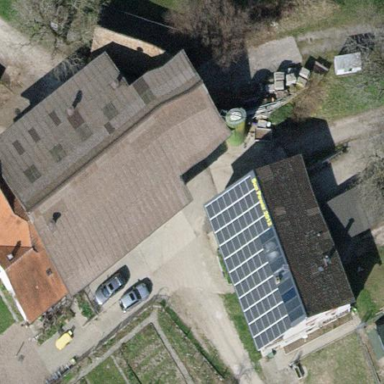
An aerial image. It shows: Farmyard area.